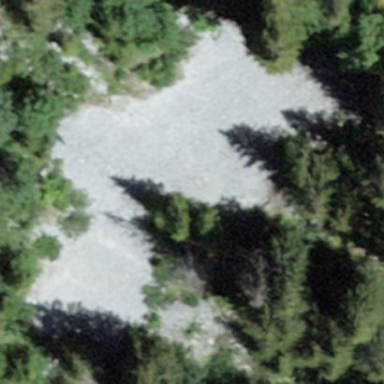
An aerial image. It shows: Natural scree.